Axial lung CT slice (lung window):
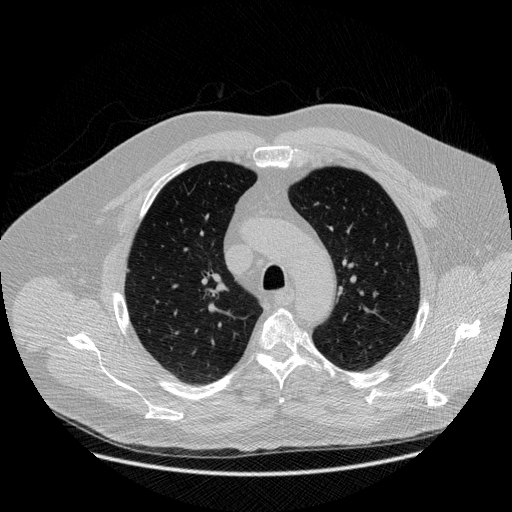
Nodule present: no